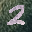
Label: 2